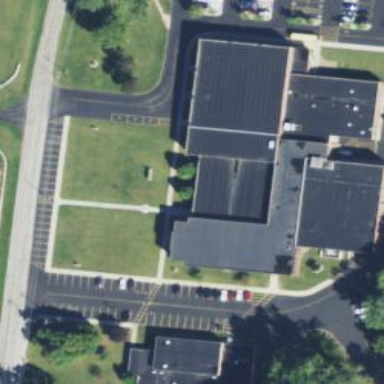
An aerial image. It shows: School.